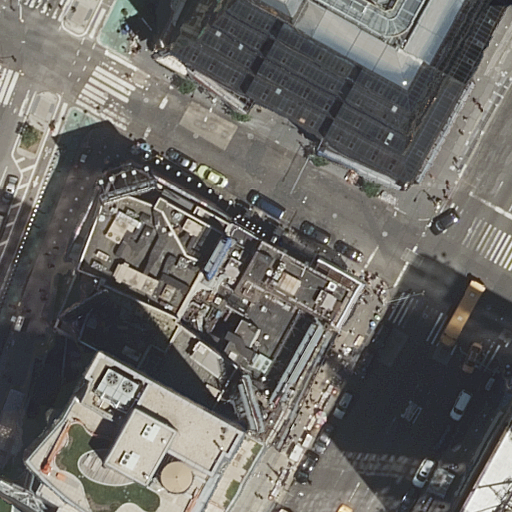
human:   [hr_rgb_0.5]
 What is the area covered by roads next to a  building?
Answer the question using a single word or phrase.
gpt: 0m2

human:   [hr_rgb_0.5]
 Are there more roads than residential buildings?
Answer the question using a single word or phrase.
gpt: no

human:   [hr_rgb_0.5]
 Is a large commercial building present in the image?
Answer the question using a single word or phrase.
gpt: no

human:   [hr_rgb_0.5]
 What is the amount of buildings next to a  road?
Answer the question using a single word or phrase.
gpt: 7

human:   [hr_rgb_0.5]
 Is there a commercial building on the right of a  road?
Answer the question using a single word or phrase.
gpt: yes

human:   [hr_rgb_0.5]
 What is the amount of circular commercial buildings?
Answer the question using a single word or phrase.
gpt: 0

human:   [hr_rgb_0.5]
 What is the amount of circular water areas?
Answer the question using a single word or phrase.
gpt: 0

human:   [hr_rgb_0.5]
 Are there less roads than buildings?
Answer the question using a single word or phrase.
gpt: yes

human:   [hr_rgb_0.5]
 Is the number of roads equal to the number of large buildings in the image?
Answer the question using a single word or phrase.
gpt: no

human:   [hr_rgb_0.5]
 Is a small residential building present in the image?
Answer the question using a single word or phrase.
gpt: no

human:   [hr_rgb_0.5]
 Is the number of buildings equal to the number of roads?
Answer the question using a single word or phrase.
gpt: no

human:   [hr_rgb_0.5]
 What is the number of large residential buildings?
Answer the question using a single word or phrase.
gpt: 2

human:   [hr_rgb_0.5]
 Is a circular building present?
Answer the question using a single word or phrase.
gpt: no

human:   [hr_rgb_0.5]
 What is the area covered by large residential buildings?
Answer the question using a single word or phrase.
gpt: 1742m2

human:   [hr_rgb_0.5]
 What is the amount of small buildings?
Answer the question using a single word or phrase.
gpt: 1

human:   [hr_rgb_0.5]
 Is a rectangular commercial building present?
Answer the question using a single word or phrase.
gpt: yes

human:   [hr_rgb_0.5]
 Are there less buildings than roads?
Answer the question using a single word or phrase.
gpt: no

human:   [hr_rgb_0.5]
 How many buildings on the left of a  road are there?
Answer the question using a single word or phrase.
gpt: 5

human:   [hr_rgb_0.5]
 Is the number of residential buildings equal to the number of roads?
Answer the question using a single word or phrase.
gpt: yes

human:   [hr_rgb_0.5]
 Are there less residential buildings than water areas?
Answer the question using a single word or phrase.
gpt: no

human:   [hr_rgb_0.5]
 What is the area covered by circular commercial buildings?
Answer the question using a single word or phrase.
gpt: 0m2

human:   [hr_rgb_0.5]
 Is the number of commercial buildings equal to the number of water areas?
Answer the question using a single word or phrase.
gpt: no

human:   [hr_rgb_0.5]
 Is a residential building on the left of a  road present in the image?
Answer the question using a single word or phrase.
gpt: yes

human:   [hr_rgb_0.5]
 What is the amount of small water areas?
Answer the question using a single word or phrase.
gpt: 0

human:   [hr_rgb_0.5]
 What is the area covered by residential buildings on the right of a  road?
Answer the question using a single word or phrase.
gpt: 2392m2

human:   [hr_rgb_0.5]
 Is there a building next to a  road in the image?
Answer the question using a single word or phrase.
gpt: yes

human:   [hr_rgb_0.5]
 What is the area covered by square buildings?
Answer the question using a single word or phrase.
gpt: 0m2

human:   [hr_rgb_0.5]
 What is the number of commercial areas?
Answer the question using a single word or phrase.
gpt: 0

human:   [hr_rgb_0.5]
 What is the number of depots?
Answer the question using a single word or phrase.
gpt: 0

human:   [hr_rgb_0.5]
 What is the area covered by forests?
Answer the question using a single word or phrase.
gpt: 0m2

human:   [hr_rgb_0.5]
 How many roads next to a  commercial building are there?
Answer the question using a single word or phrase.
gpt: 5

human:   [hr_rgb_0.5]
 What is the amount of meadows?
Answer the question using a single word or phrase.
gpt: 0

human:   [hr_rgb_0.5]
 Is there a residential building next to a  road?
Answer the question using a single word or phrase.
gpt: yes

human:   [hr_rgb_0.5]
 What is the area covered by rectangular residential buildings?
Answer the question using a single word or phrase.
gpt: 1230m2

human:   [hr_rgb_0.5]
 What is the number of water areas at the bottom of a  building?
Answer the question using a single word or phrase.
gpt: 0

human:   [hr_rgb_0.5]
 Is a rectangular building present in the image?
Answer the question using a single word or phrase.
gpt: yes